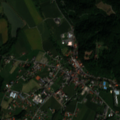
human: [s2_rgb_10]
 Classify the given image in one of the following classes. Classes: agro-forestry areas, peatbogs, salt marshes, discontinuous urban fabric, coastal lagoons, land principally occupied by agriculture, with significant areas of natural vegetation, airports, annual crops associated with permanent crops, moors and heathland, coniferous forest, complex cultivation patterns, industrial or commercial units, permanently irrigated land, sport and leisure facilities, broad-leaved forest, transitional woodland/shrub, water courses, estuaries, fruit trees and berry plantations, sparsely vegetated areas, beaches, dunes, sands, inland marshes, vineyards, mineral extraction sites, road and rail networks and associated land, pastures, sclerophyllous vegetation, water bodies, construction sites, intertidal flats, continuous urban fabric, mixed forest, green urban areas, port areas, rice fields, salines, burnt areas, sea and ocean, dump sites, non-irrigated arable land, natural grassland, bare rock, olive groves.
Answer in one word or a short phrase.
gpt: discontinuous urban fabric, non-irrigated arable land, pastures, complex cultivation patterns, broad-leaved forest